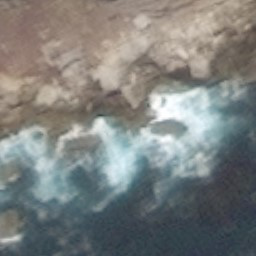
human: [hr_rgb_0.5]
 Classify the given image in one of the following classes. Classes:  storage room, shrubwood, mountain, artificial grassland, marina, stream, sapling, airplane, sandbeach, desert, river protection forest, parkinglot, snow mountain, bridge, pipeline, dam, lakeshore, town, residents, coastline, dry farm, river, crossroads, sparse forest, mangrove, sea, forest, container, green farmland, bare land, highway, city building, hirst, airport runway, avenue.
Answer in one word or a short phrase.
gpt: coastline